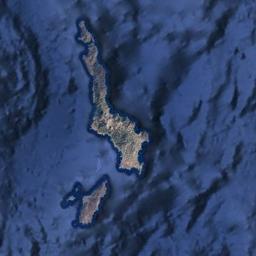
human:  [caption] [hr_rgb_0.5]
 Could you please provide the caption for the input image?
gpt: The island above is bigger than the island below .

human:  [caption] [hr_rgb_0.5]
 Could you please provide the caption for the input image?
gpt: The island in the middle is bigger .

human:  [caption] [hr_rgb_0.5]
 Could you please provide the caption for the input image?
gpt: The two islands are surrounded by deep blue waters and some ups and downs are on the ocean floor .

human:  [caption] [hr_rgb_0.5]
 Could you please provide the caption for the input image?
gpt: The long strip-shaped island is surrounded by blue sea water, And the islands are green and yellow-brown .

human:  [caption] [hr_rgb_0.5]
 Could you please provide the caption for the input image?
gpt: There are two islands on a blue sea .